Aerial crown-view tile of a tropical tree (Barro Colorado Island, Panama), acquired 20250818:
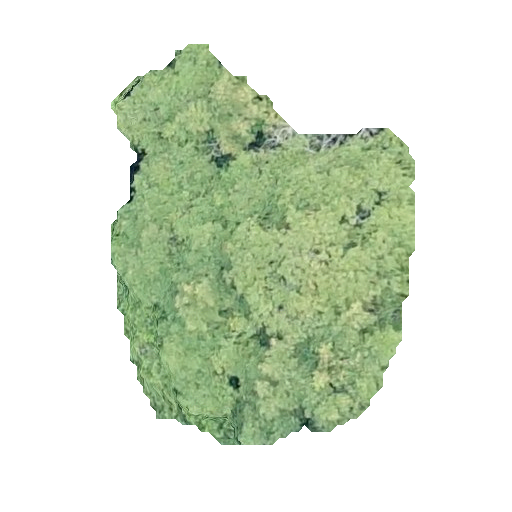
Species: Nectandra lineata
GBIF accepted scientific name: Nectandra lineata
Crown area: 129.322 m²